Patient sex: F
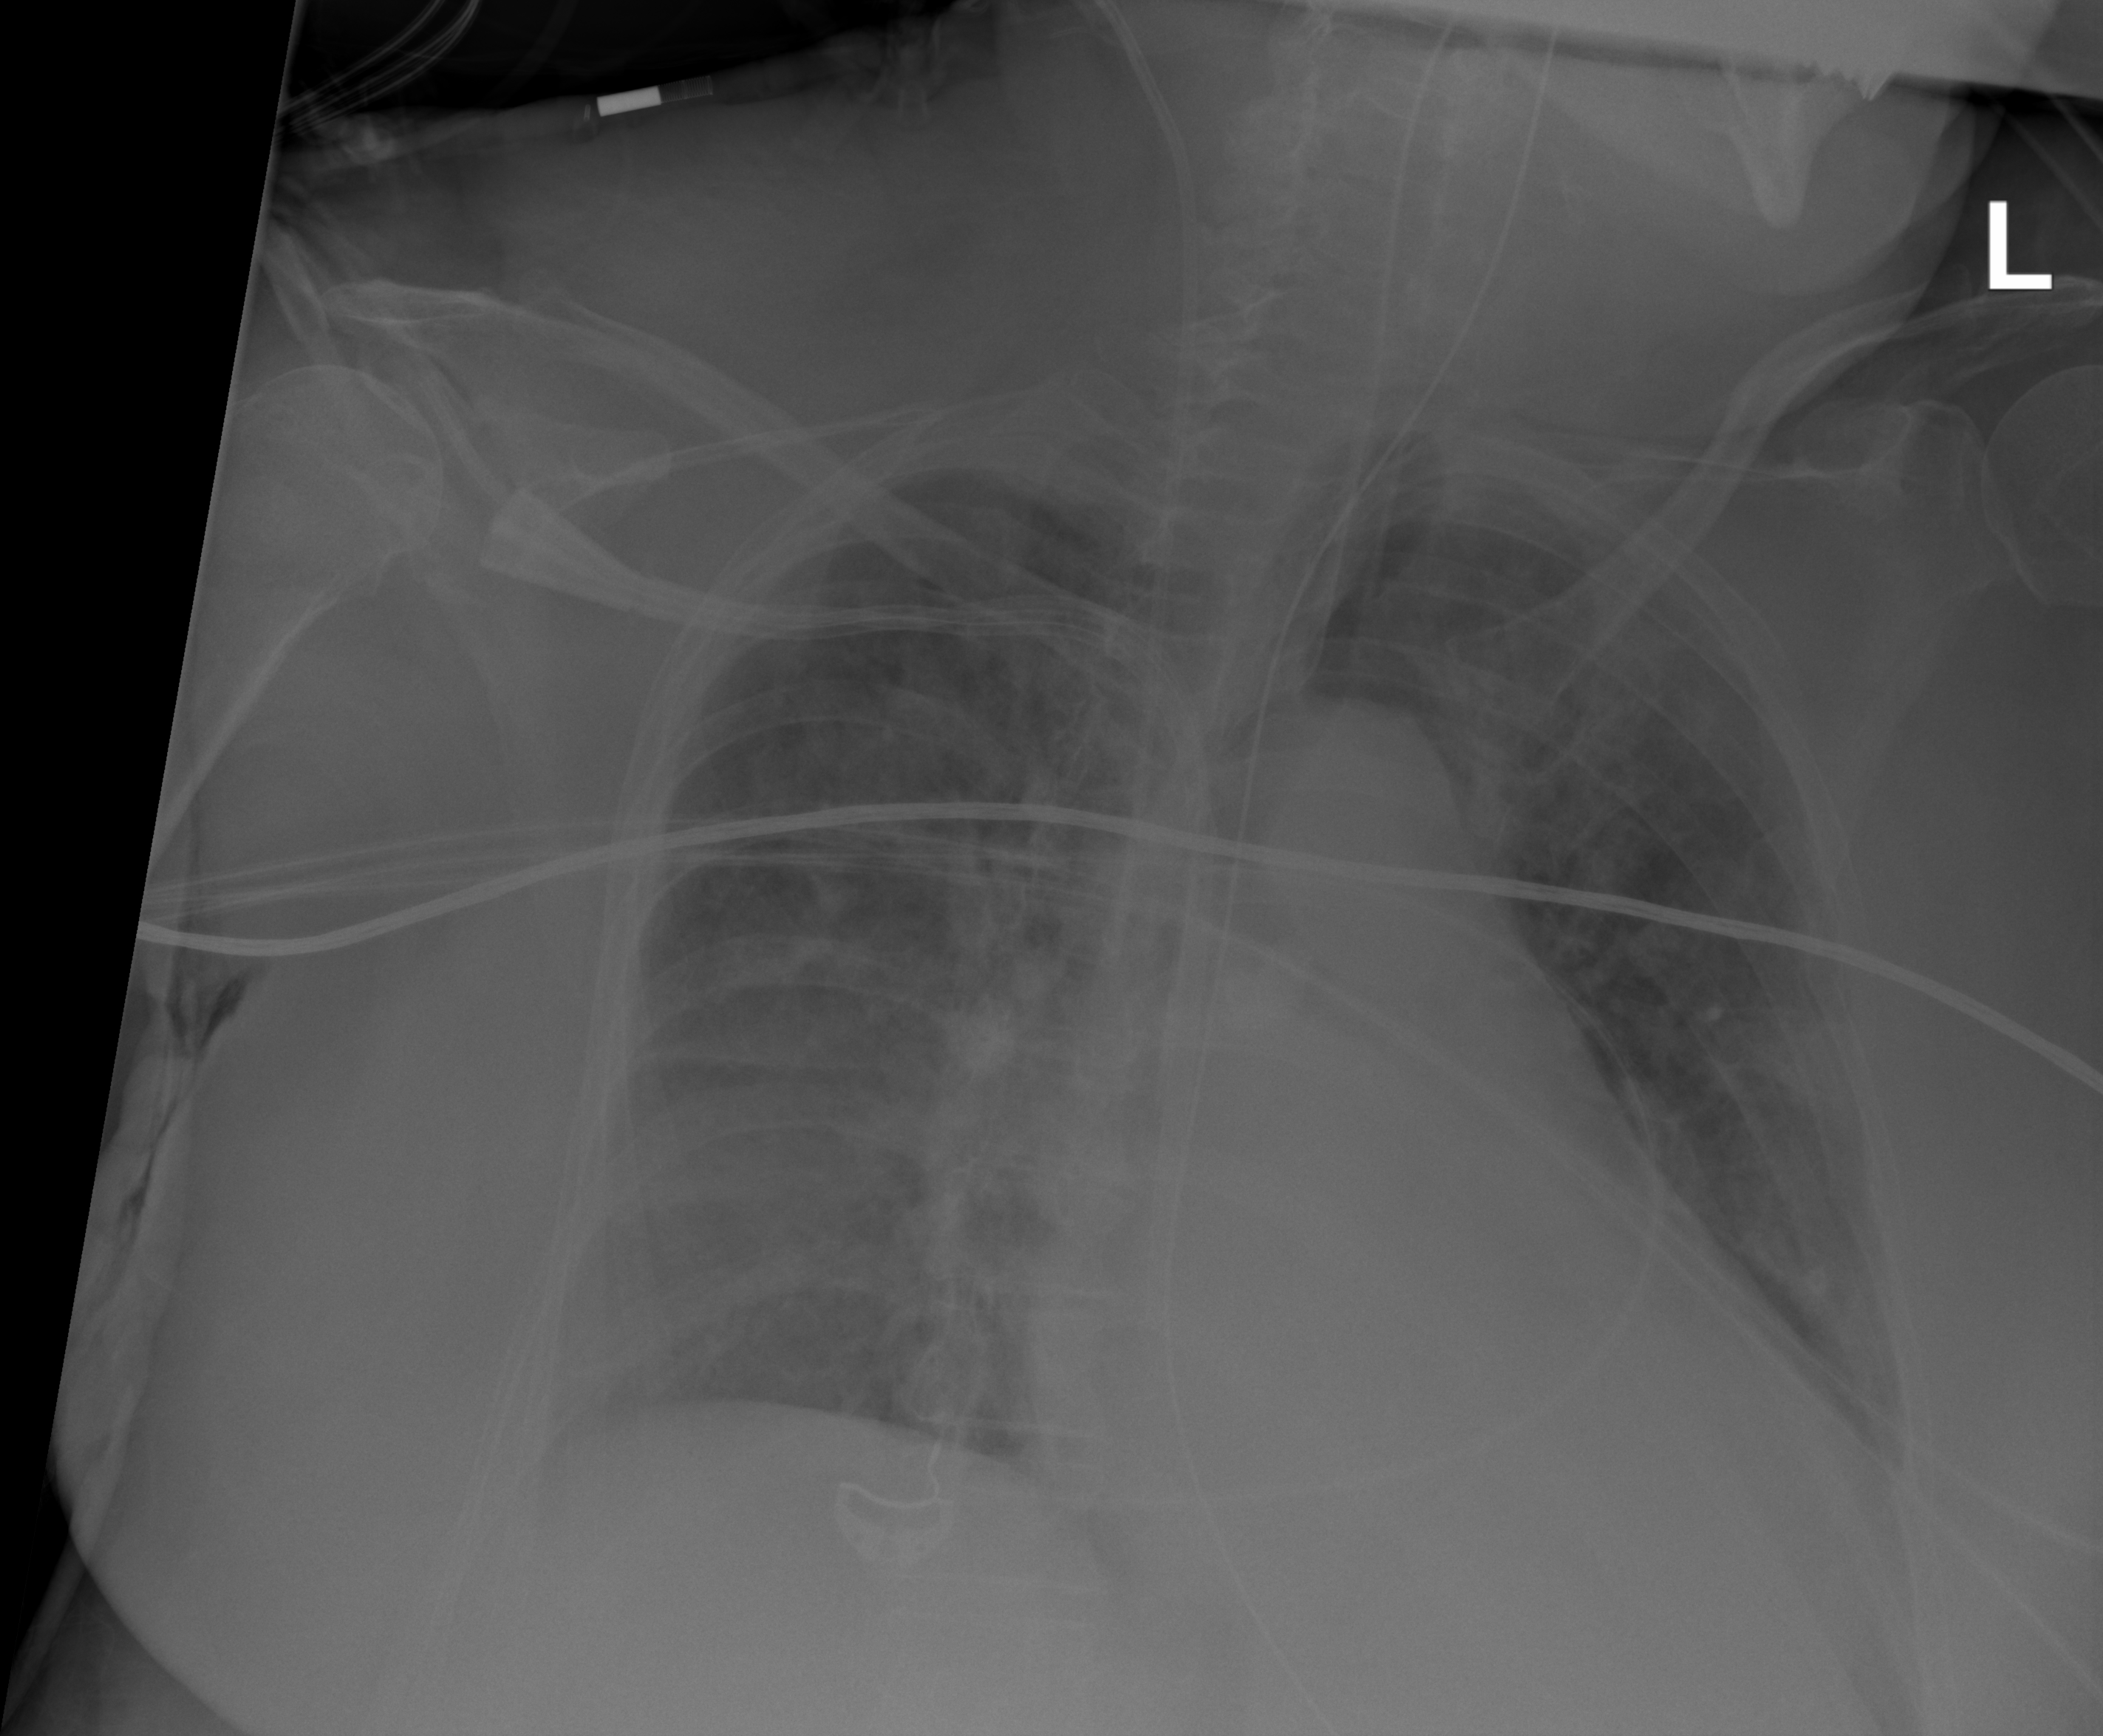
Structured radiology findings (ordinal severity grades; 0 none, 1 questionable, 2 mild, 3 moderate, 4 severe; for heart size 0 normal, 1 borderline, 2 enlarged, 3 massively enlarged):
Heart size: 2
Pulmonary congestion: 0
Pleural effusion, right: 0
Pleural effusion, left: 0
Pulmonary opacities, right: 2
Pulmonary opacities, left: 0
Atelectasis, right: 2
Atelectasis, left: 2